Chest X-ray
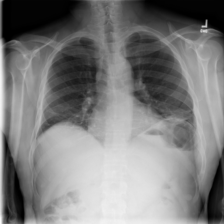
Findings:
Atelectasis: positive
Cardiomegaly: negative
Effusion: negative
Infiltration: negative
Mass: negative
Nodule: negative
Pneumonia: negative
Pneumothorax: negative
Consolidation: negative
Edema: negative
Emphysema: negative
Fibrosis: negative
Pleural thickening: negative
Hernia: negative